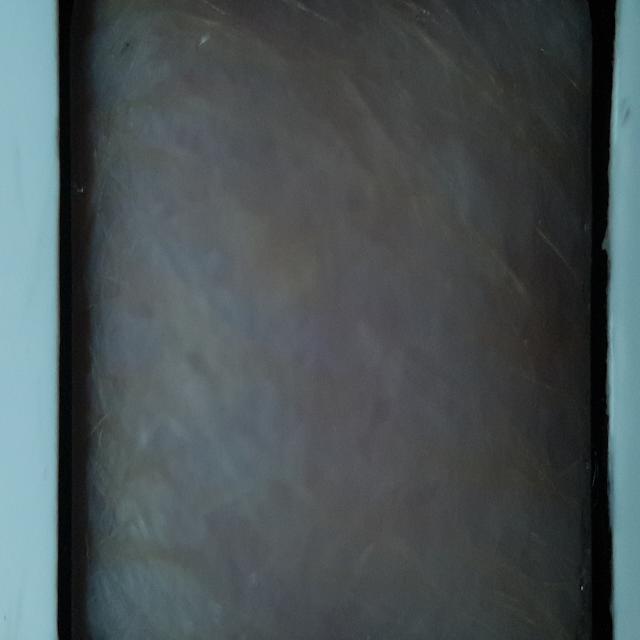
Healthy canine skin — no visible lesions, inflammation, or abnormalities. The skin and coat appear normal.